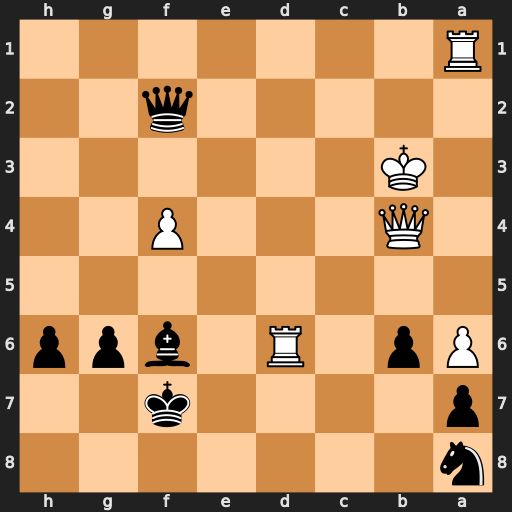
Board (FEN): n7/p4k2/Pp1R1bpp/8/1Q3P2/1K6/5q2/R7
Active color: b
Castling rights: -
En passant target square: -
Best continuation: Qb2+ Ka4 Qxa1+ Kb5 Nc7+